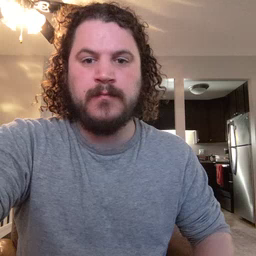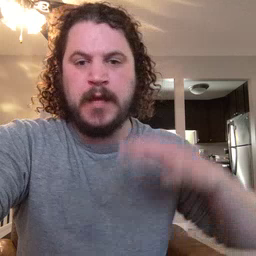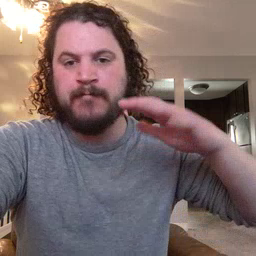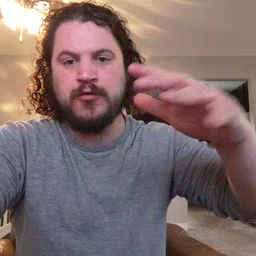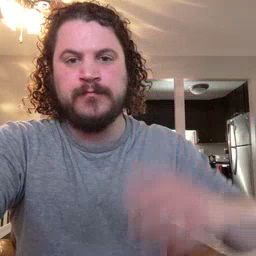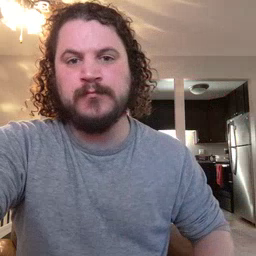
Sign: helicopter